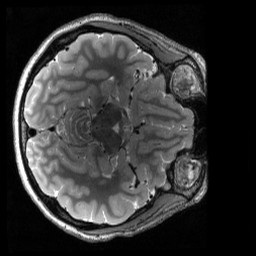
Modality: T2w
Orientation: axial
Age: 29
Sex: female
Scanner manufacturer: siemens
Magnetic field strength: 3 T
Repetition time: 3.2 s
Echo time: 0.564 s